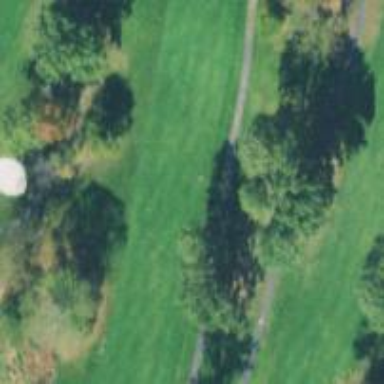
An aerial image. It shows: Path designated for golf carts.